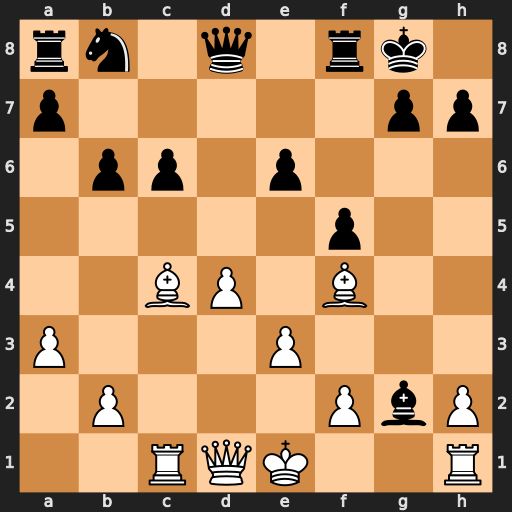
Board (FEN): rn1q1rk1/p5pp/1pp1p3/5p2/2BP1B2/P3P3/1P3PbP/2RQK2R
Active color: w
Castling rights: K
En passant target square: -
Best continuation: Bxe6+ Kh8 Rg1